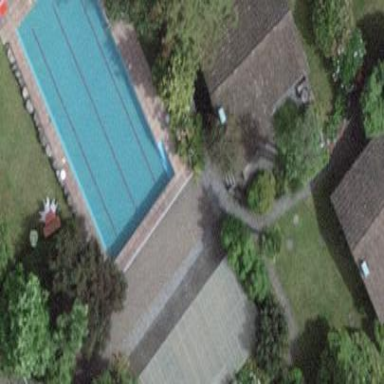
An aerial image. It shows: Outdoor swimming pool in leisure land area.